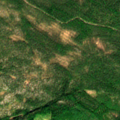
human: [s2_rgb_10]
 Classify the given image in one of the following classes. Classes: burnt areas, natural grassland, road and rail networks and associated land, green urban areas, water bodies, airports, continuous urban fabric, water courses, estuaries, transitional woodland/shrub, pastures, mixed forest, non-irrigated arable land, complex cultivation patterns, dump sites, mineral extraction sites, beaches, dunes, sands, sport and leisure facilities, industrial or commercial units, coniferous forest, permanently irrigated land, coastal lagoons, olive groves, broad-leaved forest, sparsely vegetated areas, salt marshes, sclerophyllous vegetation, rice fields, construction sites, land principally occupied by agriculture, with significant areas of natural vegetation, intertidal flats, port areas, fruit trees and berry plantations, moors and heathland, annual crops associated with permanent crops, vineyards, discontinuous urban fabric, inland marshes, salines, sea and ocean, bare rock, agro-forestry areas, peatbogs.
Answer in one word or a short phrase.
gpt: coniferous forest, mixed forest, transitional woodland/shrub